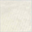
Piece: xx